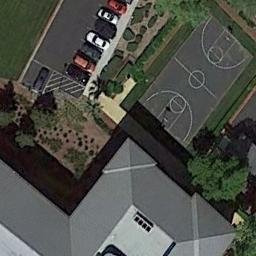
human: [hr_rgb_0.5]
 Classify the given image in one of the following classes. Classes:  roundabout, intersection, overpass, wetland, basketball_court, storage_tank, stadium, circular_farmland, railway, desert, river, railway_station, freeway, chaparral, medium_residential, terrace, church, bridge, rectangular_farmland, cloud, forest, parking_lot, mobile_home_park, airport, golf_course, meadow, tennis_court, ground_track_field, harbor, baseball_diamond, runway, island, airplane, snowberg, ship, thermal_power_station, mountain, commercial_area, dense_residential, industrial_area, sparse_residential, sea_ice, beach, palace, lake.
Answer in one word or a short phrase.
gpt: basketball_court